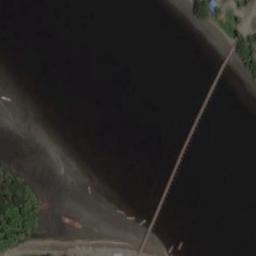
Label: bridge